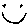
Label: smiley face